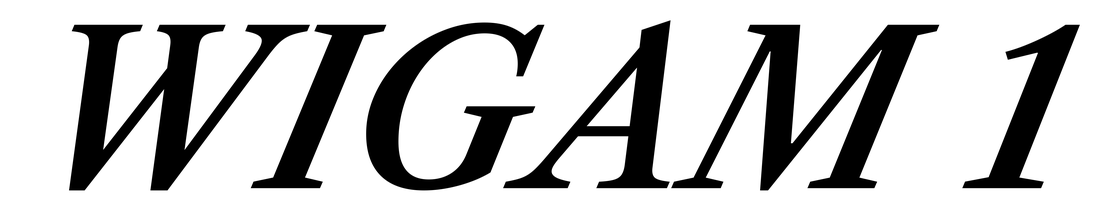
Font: LibreCaslonText-Italic_SemiBold_Italic